Aerial crown-view tile of a tropical tree (Barro Colorado Island, Panama), acquired 20250915:
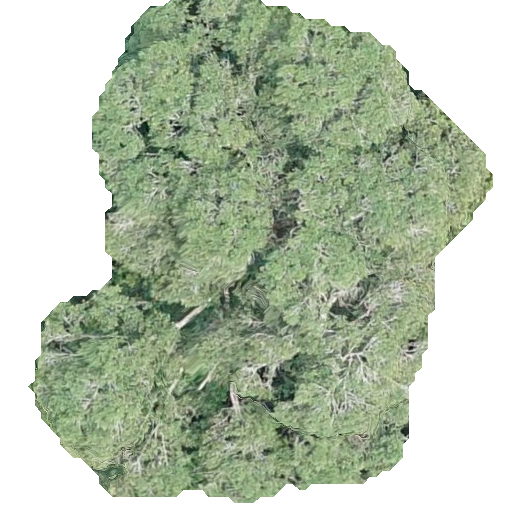
Species: Calophyllum longifolium
GBIF accepted scientific name: Calophyllum longifolium
Crown area: 235.035 m²